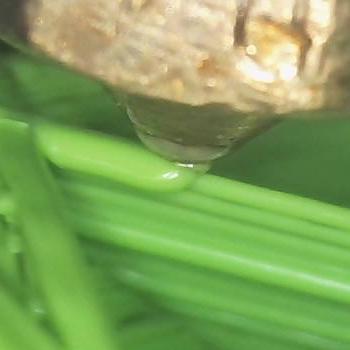
Flow rate: 300%